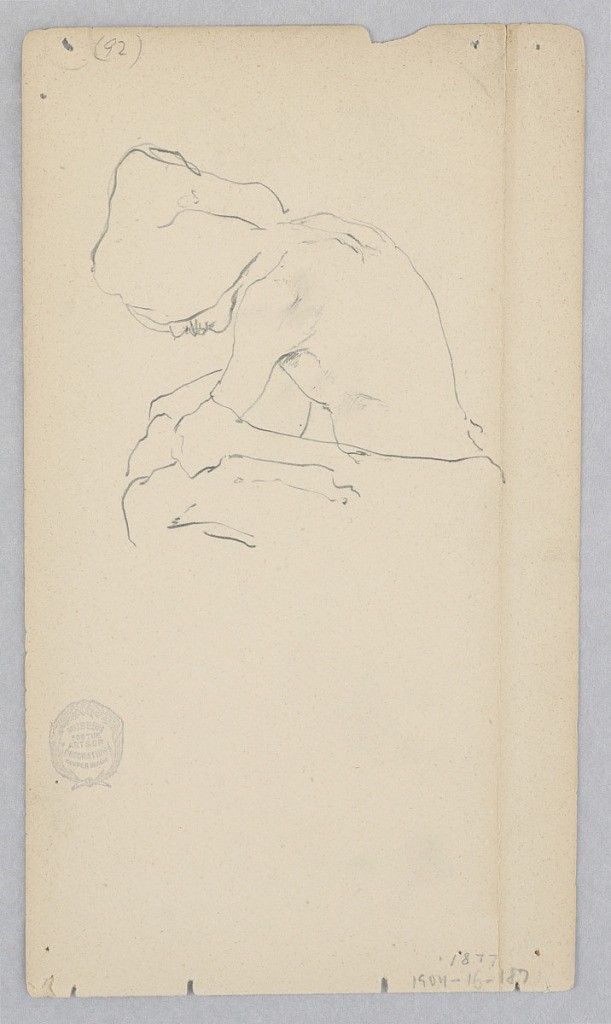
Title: Man
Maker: Robert Frederick Blum, American, 1857–1903
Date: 1877
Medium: Graphite on wove paper
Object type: Drawing
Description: Sketch of a seated male figure wearing a turban.